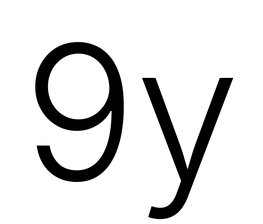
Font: Inter_Light